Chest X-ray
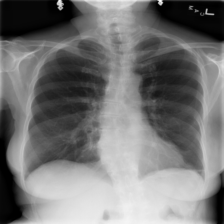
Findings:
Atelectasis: negative
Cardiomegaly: negative
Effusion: negative
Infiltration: negative
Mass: negative
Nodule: negative
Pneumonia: negative
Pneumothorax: negative
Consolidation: negative
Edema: negative
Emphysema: negative
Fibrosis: negative
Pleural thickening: negative
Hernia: negative